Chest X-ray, AP view. Patient: 42 years old, sex M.
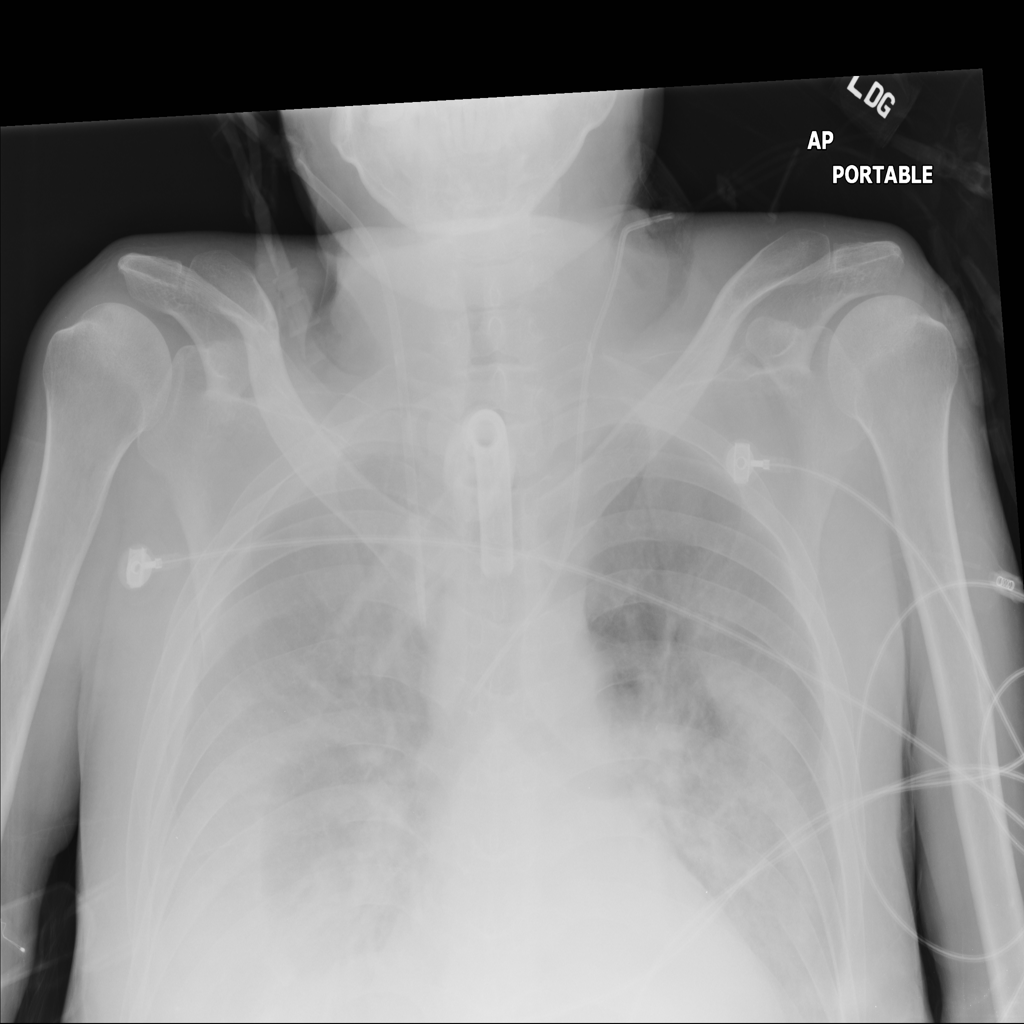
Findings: Effusion, Infiltration